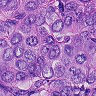
Metastatic tissue present: yes